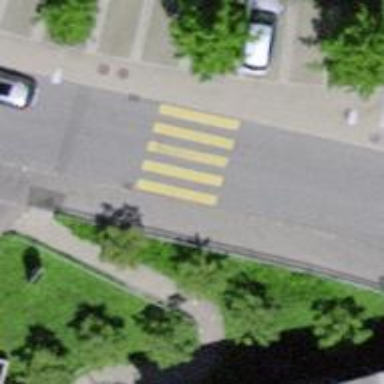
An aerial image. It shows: Marked zebra crossing on the road.